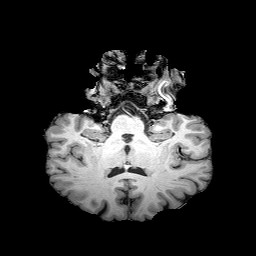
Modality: T1w
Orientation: sagittal
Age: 54
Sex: male
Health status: healthy